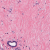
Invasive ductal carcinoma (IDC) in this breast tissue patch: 0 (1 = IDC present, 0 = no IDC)